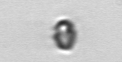
Label: Heterocapsa_rotundata